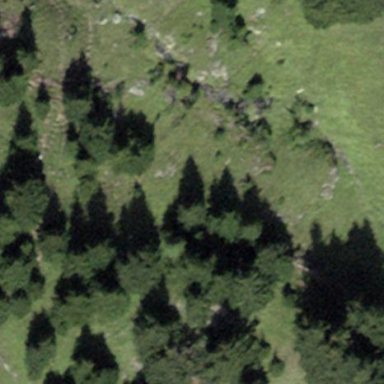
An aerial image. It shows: Forest with mixture of leaf types and cycles.